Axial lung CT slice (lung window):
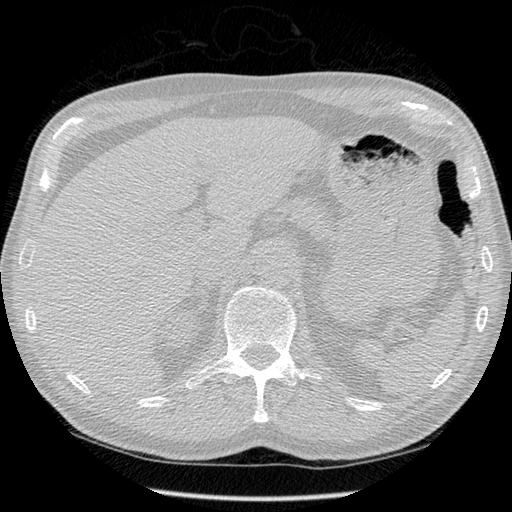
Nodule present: no